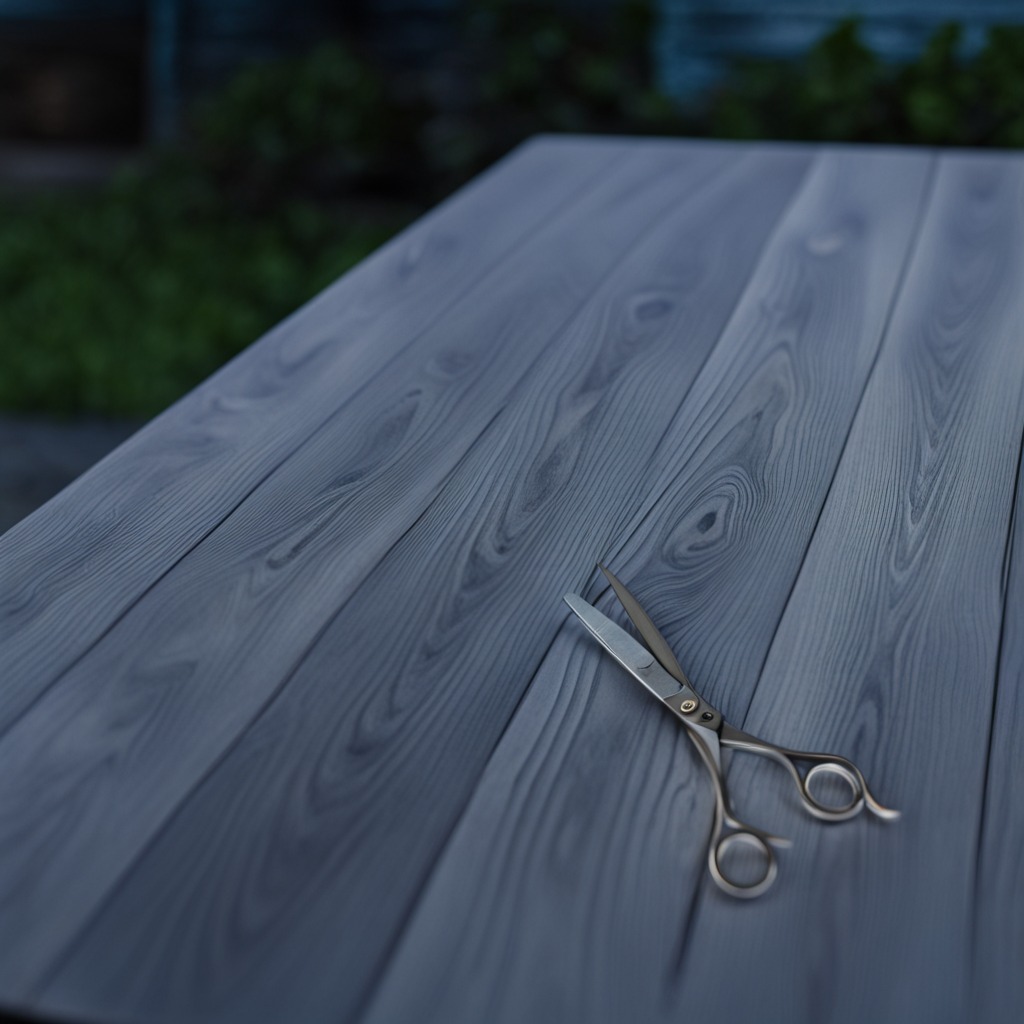
A scissor is lying on the table.